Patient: sex F, age 66
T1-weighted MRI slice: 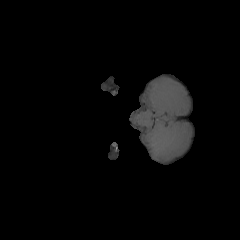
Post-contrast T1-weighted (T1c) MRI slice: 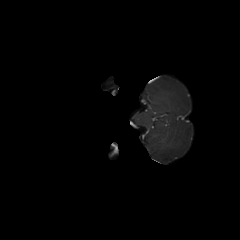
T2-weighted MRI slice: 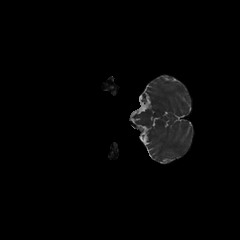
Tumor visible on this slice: no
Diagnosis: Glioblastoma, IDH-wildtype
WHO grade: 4